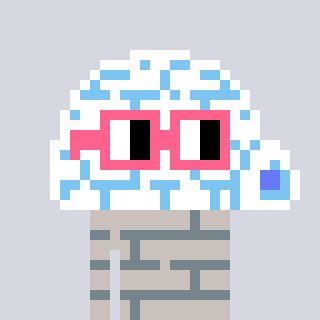
a pixel art character with square pink glasses, a igloo-shaped head and a foggrey-colored body on a cool background